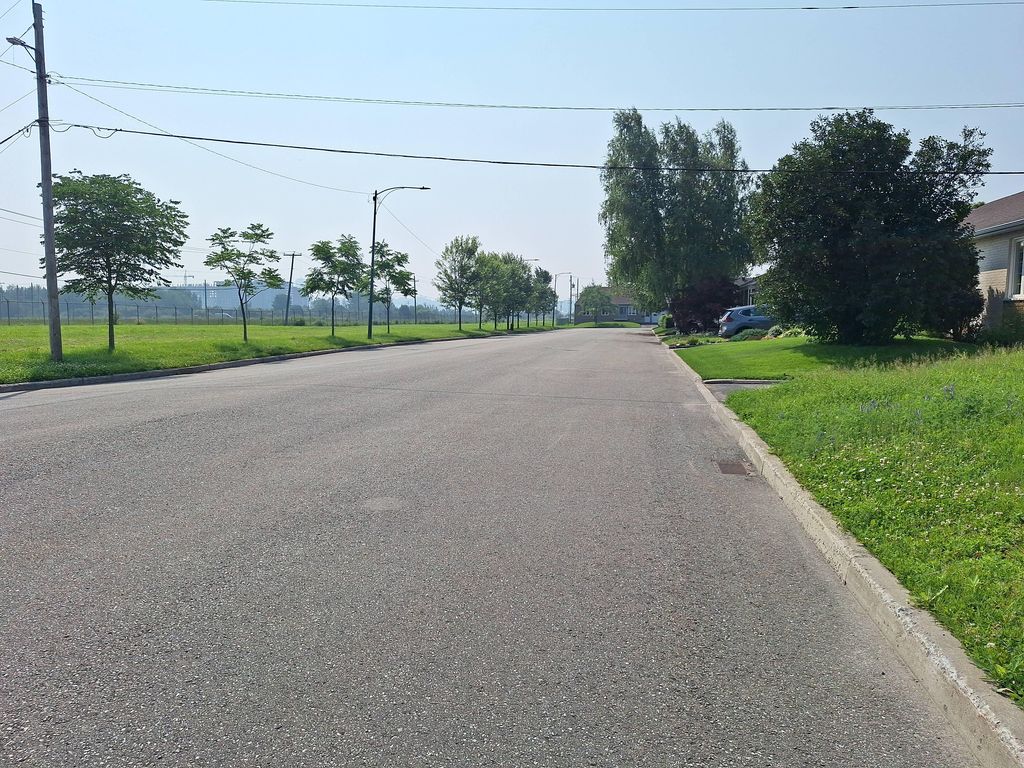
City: quebec_city